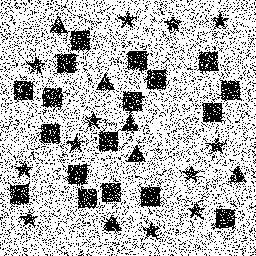
Squares: 18
Triangles: 6
Stars: 12
Total shapes: 36